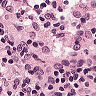
Metastatic tissue present: no